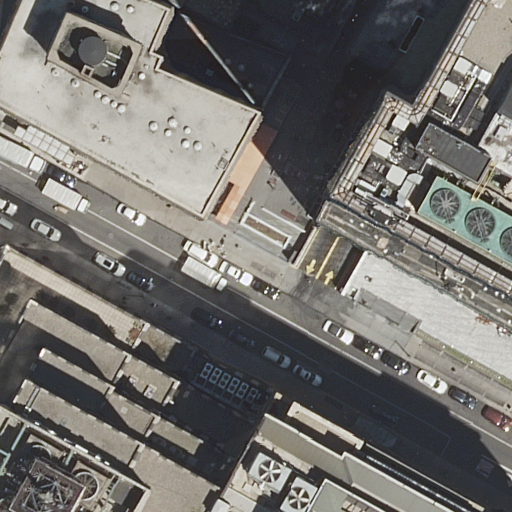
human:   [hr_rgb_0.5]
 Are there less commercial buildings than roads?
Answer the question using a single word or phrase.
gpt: no

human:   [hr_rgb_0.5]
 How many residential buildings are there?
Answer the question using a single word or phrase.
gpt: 4

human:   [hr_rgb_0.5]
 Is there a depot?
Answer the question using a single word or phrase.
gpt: no

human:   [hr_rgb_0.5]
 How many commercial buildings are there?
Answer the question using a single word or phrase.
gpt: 2

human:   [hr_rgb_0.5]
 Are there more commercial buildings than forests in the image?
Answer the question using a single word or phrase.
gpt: yes

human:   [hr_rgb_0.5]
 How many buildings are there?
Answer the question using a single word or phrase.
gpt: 6

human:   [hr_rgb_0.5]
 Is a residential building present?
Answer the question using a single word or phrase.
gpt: yes

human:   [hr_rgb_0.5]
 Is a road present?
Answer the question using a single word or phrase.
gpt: yes

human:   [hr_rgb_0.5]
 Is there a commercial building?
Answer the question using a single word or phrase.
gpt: yes

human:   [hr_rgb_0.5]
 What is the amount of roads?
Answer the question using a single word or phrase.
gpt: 2

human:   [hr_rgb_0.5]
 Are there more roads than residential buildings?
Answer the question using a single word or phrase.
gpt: no

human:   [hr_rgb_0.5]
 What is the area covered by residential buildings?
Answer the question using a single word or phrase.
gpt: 2478m2

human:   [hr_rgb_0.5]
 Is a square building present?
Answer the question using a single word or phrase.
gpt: no

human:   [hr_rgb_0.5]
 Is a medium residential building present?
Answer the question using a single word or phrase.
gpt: yes

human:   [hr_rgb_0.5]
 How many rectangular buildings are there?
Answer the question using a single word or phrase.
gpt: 1

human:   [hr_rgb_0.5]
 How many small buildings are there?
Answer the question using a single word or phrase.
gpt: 1

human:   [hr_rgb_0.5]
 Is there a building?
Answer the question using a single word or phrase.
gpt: yes

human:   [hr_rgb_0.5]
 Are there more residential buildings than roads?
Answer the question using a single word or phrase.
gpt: yes

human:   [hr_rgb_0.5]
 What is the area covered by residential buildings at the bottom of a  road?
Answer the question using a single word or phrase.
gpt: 615m2

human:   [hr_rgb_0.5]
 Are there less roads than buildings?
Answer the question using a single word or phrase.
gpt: yes

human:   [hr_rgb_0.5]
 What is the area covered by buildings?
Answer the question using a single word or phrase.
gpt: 6092m2

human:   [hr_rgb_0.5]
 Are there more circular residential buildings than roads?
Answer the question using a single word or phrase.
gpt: no

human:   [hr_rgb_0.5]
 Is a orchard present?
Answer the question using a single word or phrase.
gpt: no

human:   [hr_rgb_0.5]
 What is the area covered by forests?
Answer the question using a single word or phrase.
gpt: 0m2

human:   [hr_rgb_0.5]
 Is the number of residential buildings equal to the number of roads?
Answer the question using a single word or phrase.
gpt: no

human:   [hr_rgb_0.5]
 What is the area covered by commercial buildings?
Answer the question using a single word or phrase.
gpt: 3614m2

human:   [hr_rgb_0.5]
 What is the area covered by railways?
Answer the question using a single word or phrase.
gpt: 0m2

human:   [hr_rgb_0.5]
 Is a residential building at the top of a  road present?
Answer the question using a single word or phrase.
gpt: yes

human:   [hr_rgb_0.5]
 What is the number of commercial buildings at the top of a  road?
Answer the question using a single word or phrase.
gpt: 0

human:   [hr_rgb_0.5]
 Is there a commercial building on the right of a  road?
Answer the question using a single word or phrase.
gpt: yes

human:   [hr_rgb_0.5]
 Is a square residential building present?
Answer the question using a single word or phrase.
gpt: no

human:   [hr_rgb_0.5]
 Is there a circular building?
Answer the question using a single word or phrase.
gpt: no

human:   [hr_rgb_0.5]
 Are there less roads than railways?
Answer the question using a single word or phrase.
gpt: no

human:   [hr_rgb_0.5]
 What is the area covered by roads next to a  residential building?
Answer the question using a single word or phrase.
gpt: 0m2

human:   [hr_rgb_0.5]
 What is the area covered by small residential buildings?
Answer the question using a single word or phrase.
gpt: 4m2

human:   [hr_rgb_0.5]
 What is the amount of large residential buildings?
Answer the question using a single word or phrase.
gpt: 2

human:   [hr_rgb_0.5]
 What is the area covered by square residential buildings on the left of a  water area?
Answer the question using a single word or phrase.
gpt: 0m2

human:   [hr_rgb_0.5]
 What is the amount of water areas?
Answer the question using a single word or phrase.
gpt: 0

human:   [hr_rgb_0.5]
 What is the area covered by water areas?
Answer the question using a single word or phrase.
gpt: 0m2

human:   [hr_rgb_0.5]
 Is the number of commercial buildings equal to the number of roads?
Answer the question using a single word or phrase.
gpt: yes

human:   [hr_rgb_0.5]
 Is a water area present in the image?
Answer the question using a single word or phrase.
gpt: no

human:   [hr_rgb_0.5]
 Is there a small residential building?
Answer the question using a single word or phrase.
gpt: yes

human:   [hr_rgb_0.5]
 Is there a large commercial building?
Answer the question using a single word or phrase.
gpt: yes

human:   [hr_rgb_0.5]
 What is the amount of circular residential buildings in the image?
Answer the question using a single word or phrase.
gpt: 0

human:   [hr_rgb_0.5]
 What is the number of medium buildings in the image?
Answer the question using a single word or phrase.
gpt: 1

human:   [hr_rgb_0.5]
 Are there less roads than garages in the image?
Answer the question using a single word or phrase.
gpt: no

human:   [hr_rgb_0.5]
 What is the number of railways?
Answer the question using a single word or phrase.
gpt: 0

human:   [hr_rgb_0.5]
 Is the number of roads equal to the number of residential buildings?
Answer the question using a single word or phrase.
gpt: no

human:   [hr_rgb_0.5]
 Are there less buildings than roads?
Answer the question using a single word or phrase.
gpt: no

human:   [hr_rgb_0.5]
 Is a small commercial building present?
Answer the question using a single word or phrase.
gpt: no

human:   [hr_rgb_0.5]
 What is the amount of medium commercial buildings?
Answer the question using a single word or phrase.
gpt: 0

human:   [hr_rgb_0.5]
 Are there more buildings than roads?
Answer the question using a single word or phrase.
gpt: yes

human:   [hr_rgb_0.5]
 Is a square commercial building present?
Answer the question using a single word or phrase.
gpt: no

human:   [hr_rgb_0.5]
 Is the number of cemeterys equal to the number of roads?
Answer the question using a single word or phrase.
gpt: no

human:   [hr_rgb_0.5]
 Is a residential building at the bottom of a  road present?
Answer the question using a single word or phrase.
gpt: yes

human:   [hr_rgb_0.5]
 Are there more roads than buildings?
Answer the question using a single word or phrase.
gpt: no

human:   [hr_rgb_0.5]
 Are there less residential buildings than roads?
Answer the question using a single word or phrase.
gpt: no

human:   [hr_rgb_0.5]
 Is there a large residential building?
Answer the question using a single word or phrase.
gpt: yes

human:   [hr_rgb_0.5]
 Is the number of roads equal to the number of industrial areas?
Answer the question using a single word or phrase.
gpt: no

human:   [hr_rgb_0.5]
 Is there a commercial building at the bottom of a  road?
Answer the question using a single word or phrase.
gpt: yes

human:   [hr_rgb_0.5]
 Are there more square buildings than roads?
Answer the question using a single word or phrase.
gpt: no

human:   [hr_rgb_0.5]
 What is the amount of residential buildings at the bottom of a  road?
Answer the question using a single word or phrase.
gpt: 1

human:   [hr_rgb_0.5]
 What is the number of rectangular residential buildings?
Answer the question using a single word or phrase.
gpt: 1

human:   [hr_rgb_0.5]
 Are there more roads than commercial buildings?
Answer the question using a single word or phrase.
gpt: no